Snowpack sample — Snodgrass Mountain, Crested Butte, Colorado (2/4/25, 12:06 PM MST)
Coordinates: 38.923, -106.968
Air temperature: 35 °F
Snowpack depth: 80 cm
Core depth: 80 cm
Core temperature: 32 °F
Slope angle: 14°, slope face: 78°
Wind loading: low
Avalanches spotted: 0
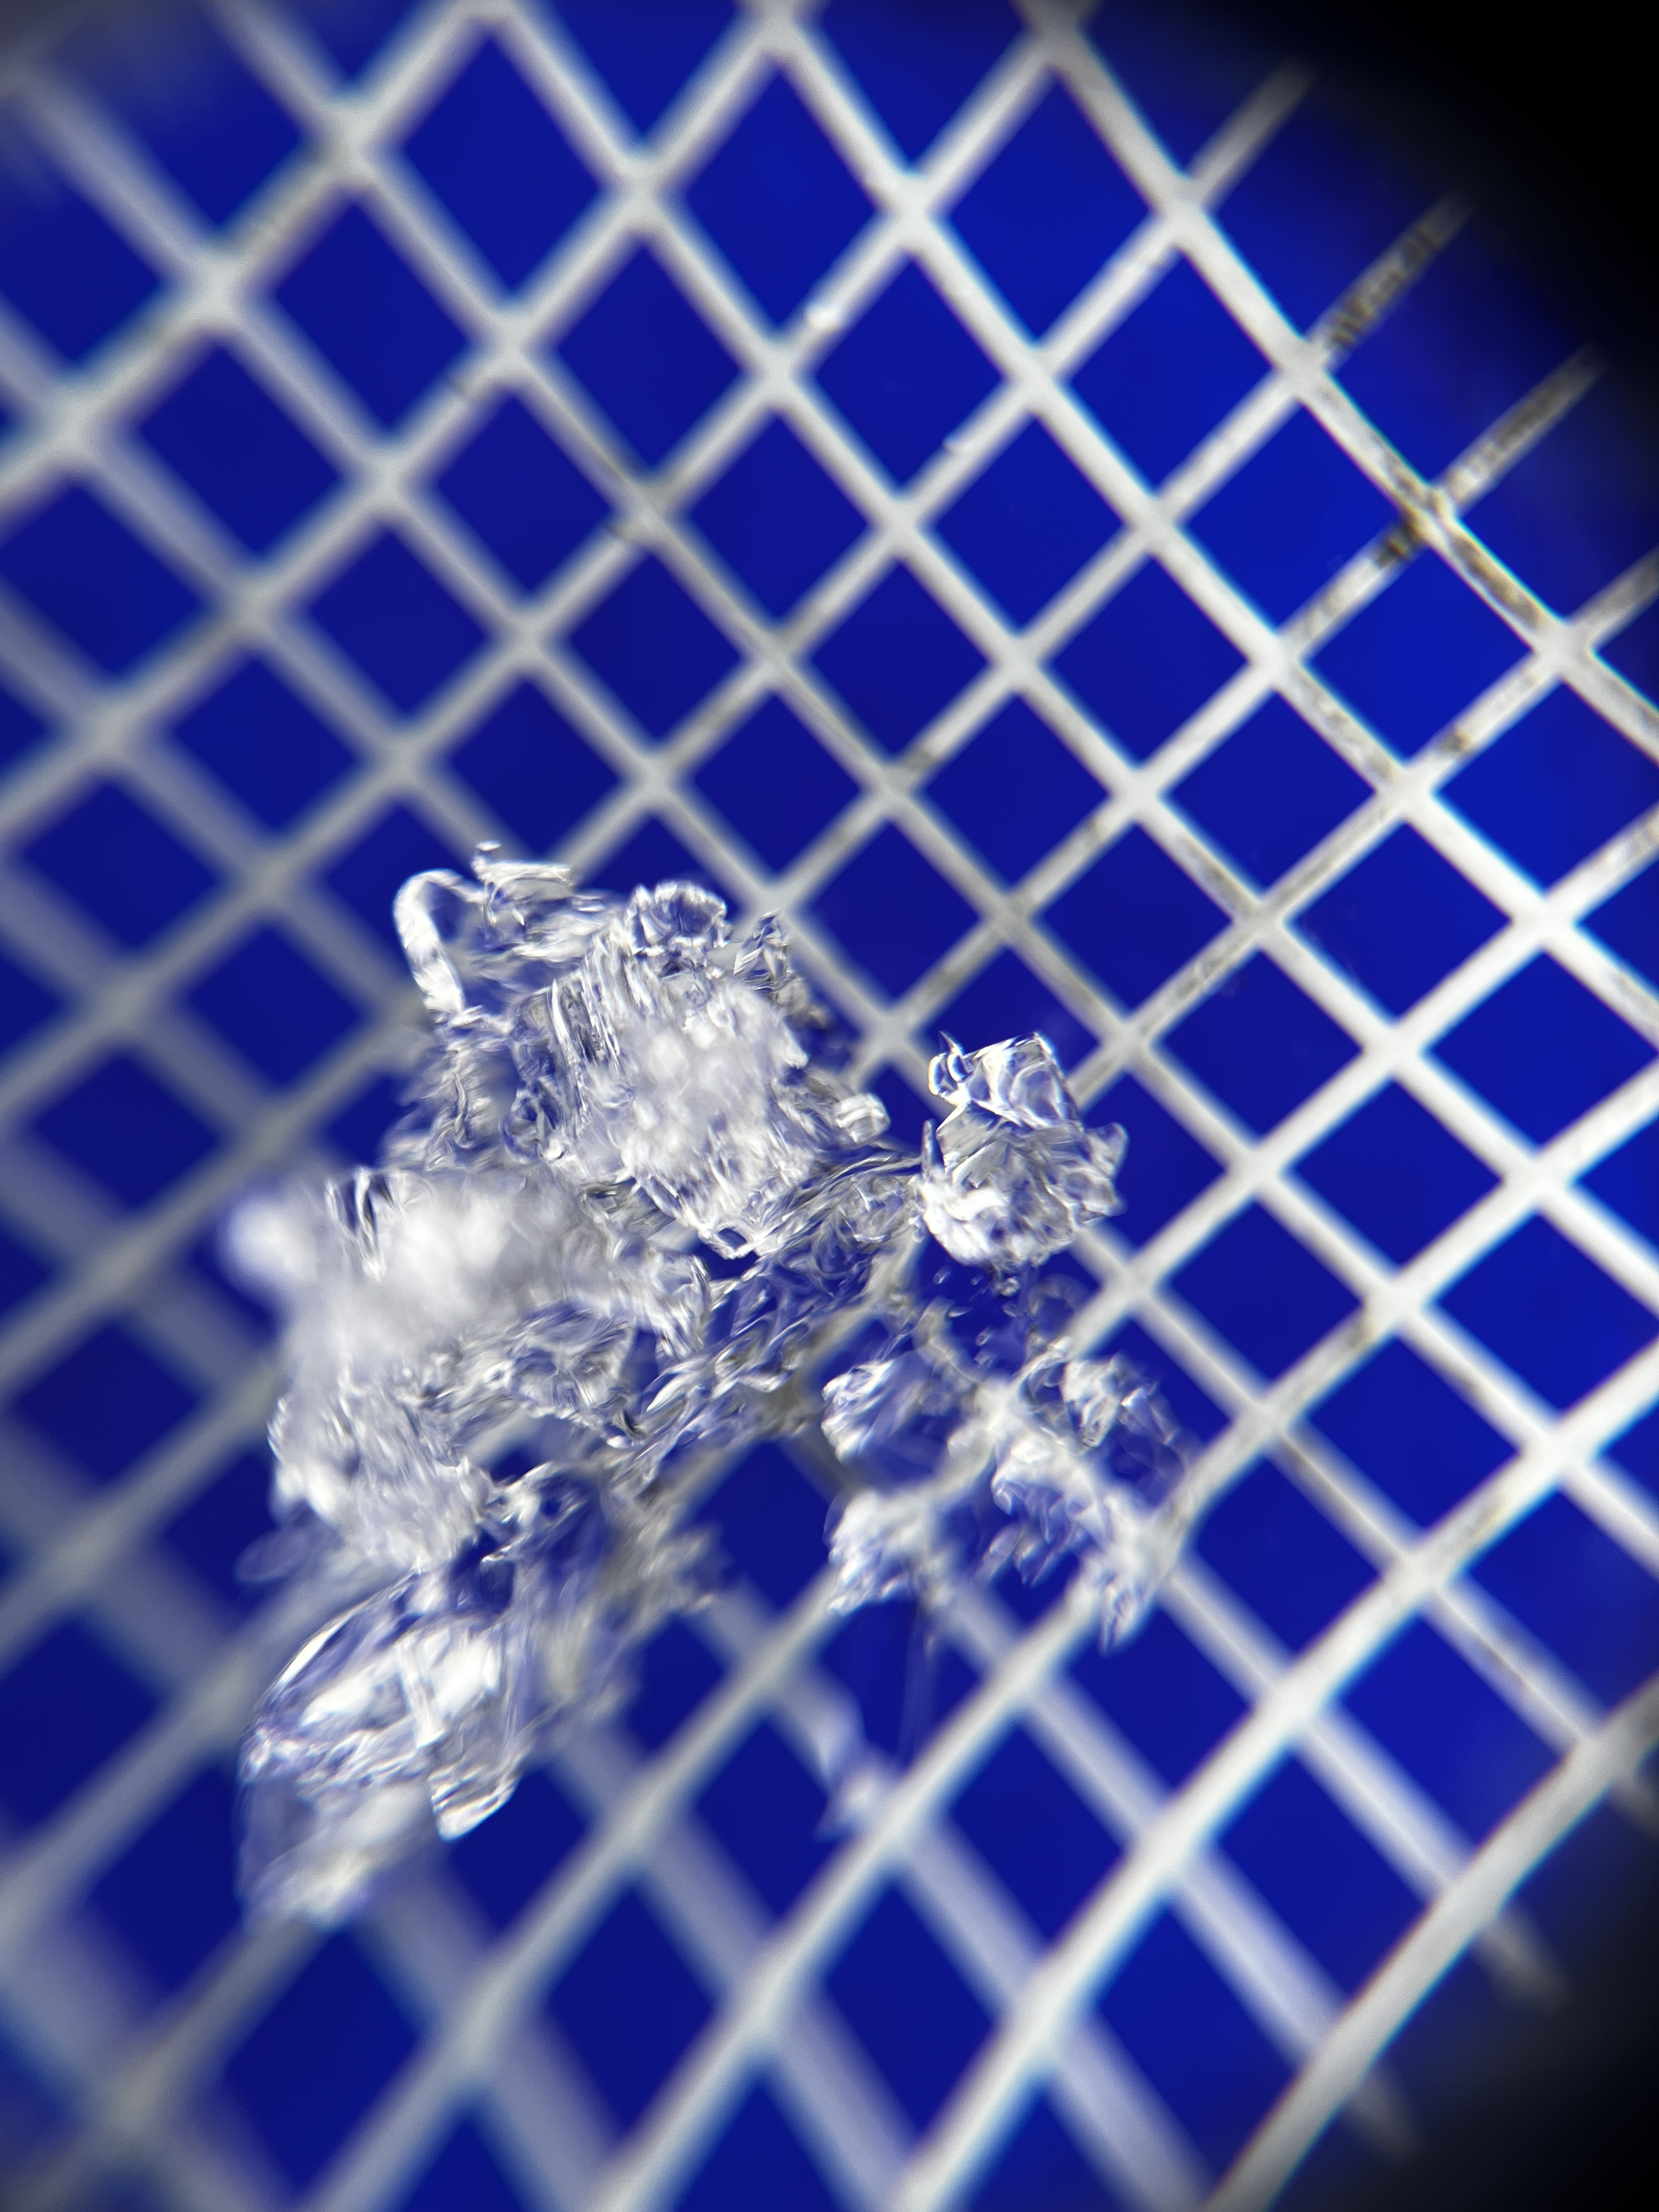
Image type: magnified_profile
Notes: No avalanches nearby, unusually warm weather for the last month reported by residents, Collected 25 yards from treeline